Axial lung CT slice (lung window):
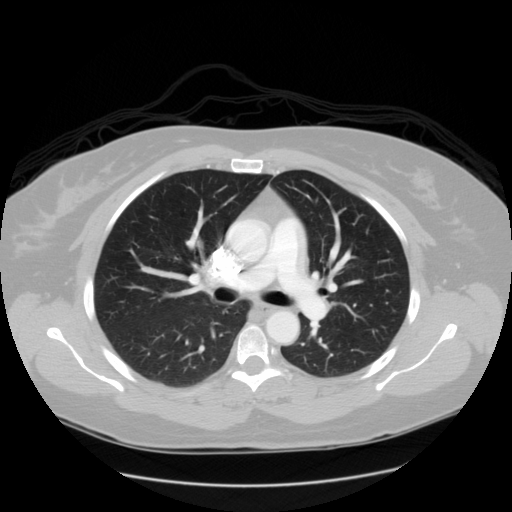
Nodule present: no